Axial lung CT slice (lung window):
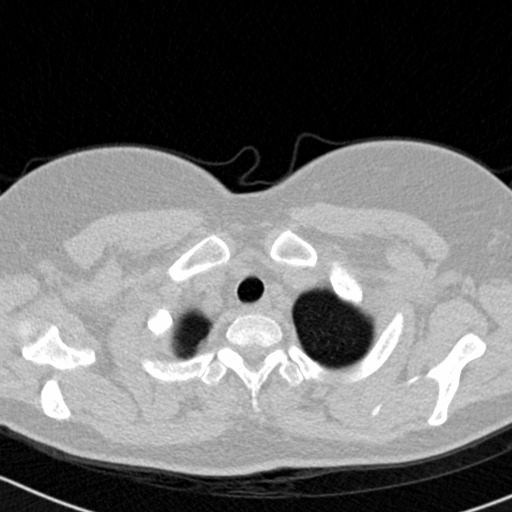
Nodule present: no